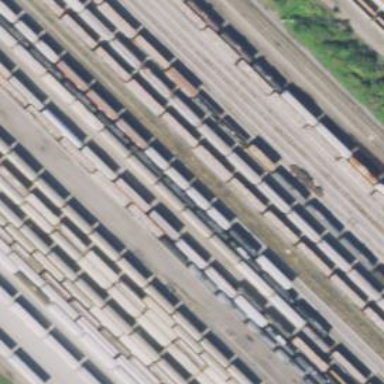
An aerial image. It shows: Abandoned railway yard.